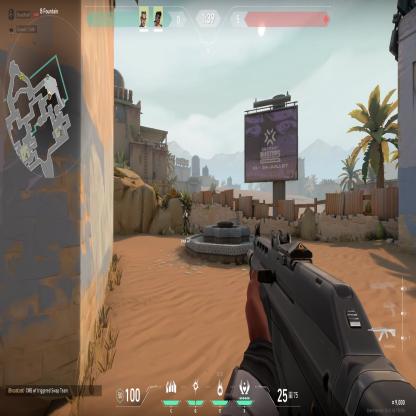
Label: teammate